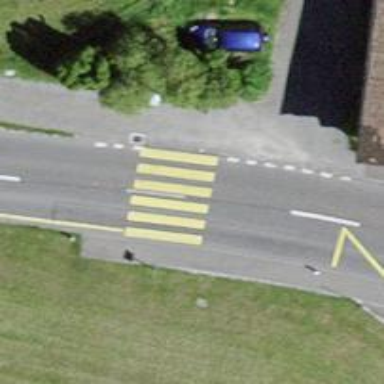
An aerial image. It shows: Uncontrolled zebra crossing on the road.